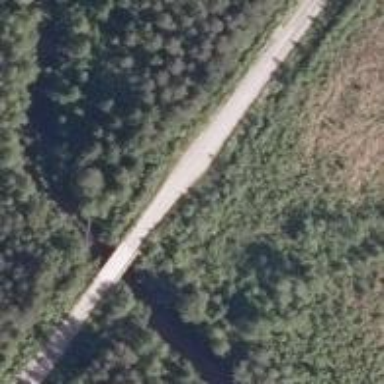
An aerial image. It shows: Unclassified road on bridge.